Aerial crown-view tile of a tropical tree (Barro Colorado Island, Panama), acquired 20240918:
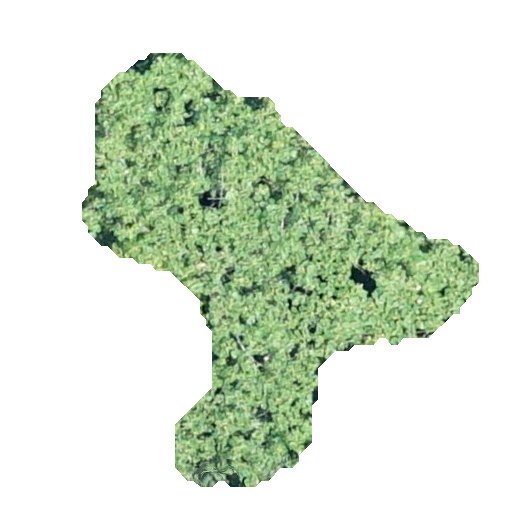
Species: Ochroma pyramidale
GBIF accepted scientific name: Ochroma pyramidale
Crown area: 131.004 m²